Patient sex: M
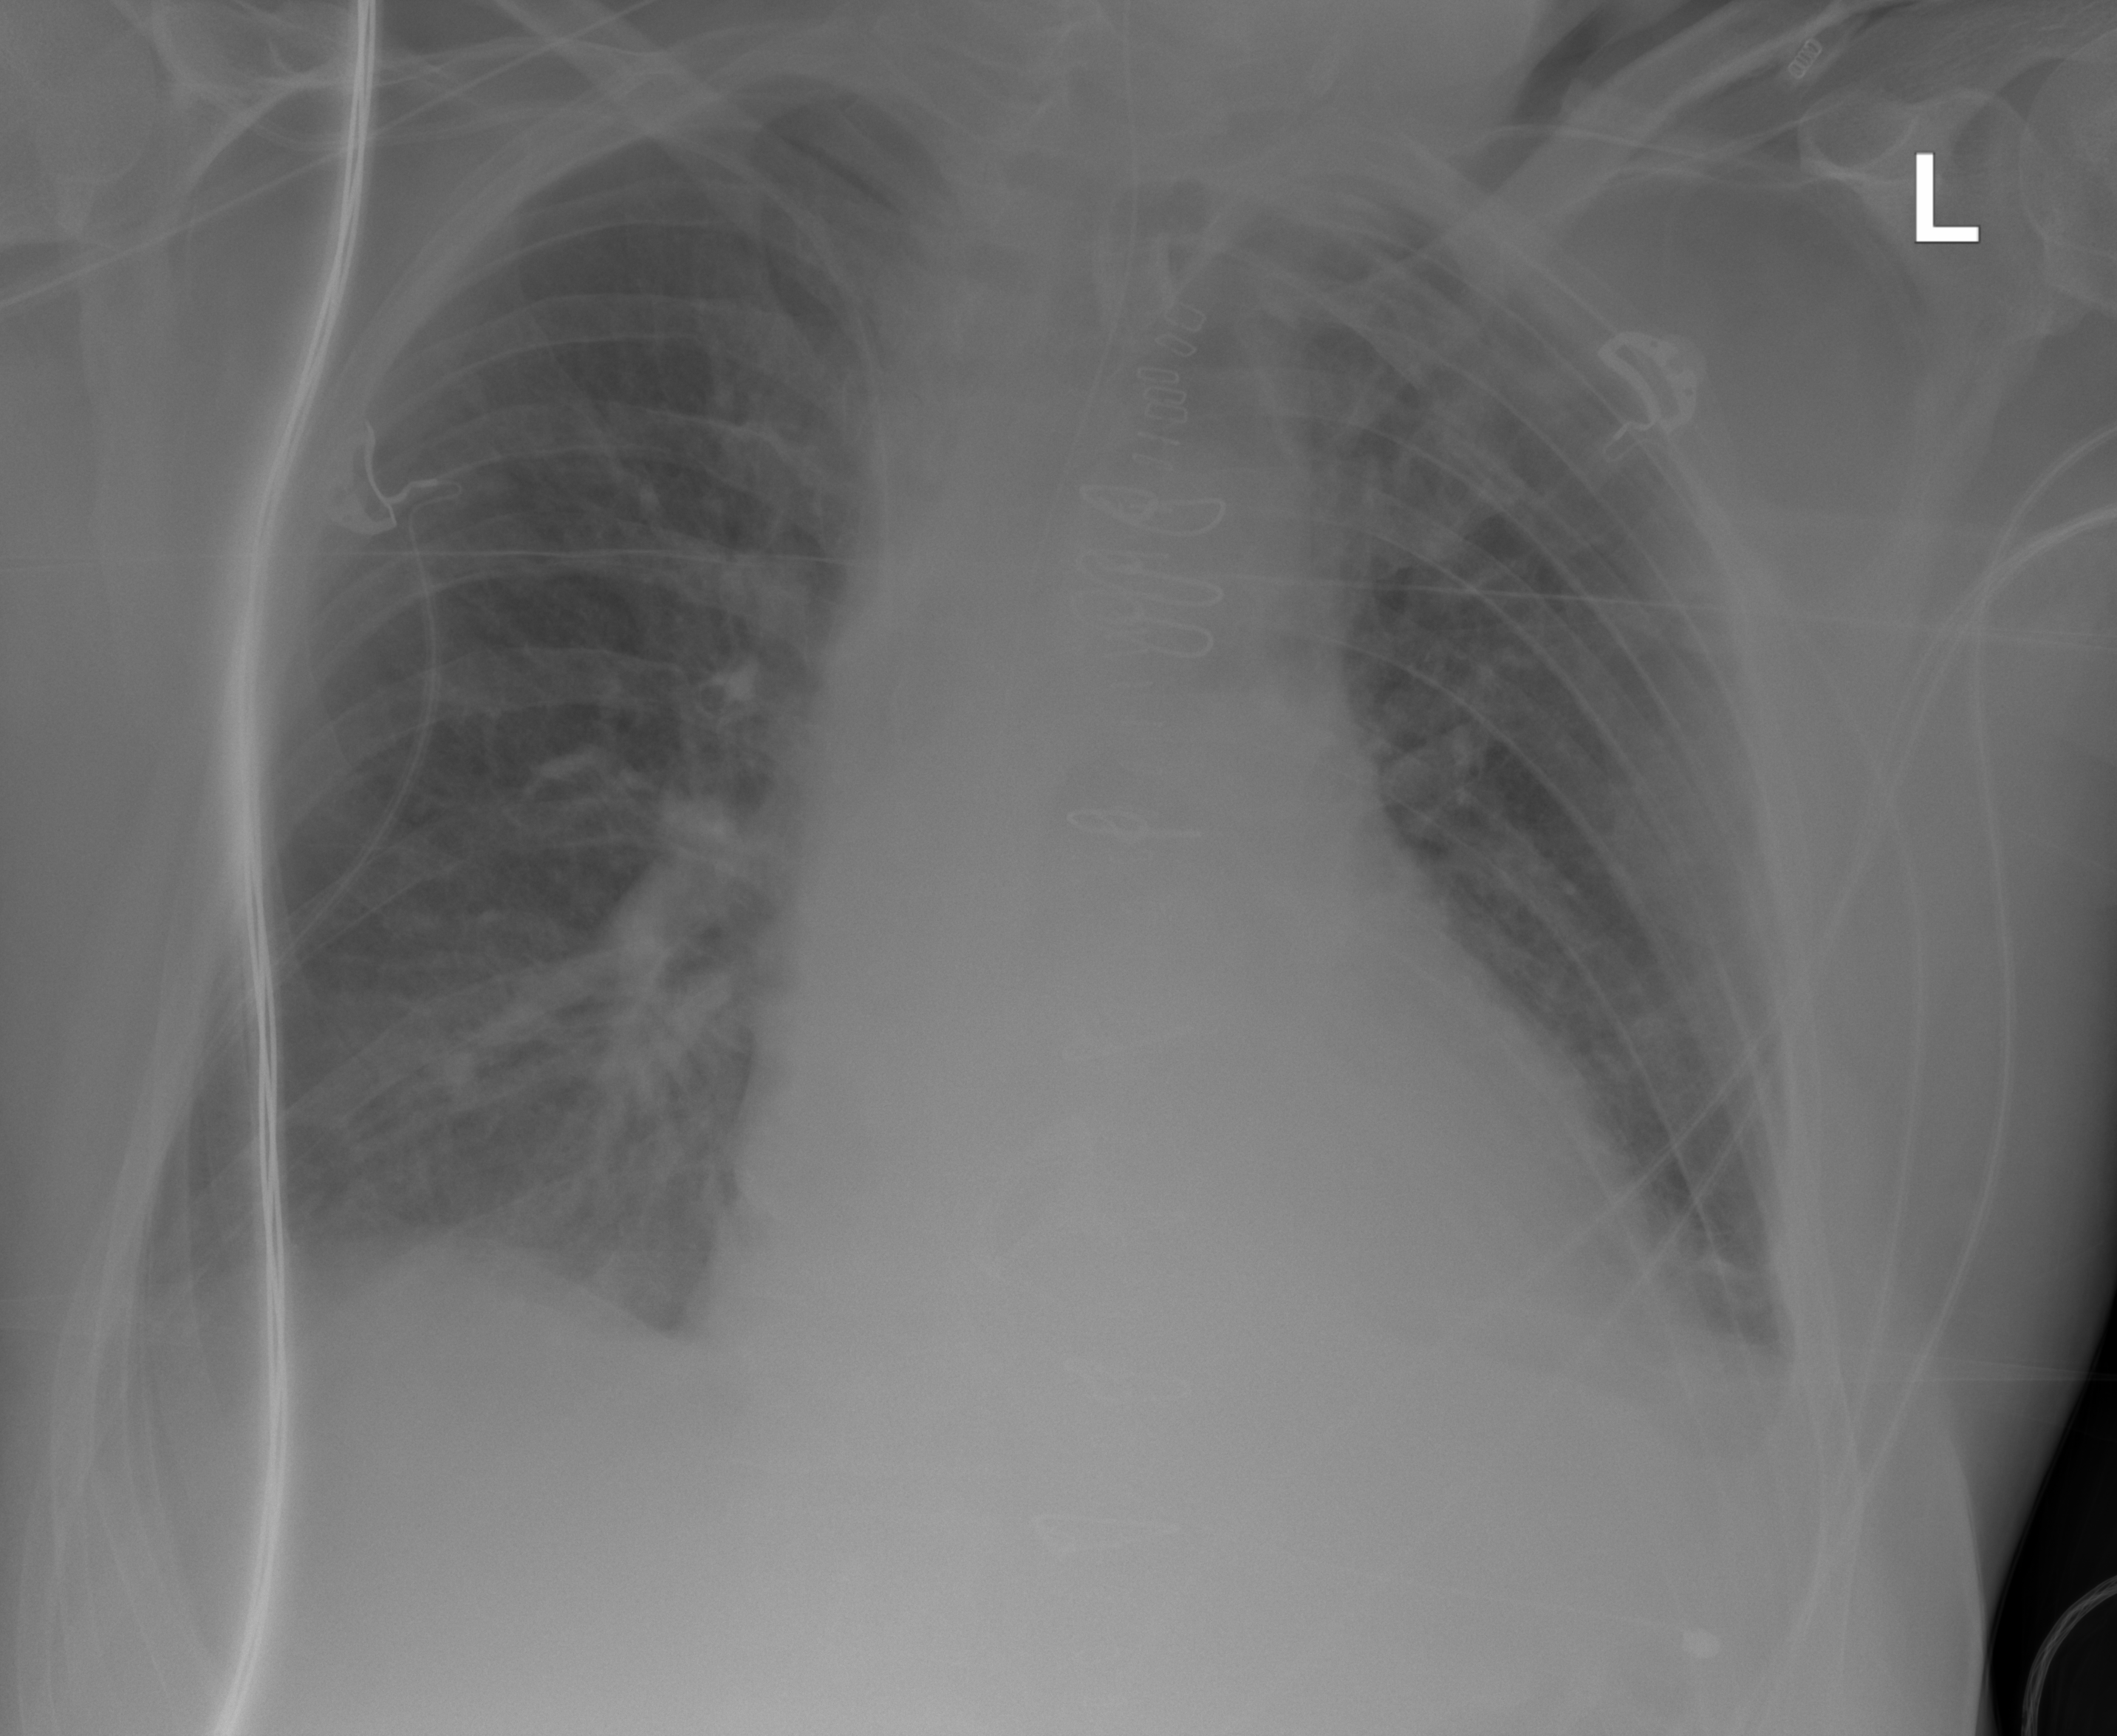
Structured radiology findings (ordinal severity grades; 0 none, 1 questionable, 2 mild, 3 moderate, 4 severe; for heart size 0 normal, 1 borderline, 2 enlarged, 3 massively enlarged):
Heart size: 1
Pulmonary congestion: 2
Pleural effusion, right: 2
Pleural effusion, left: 2
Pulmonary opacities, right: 2
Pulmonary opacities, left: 2
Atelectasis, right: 2
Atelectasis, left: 2